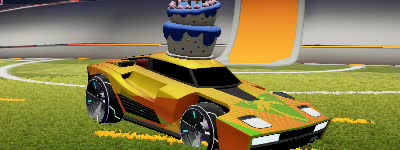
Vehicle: breakout